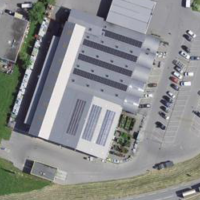
EUNIS habitat code: 54
Species observed at this site:
Euonymus europaeus